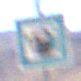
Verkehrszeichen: LadestationFuerElektrofahrzeuge
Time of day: Midday
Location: Outdoor (Nature)
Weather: Clear
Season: NotSpecified
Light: Natural